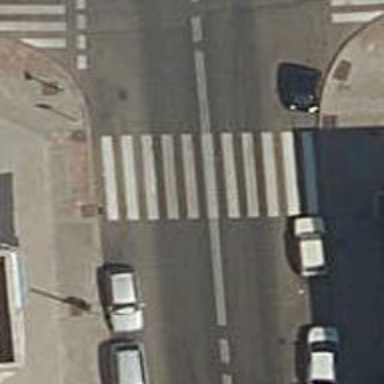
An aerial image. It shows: Marked crossing on the road.